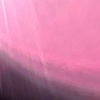
Label: sunburn